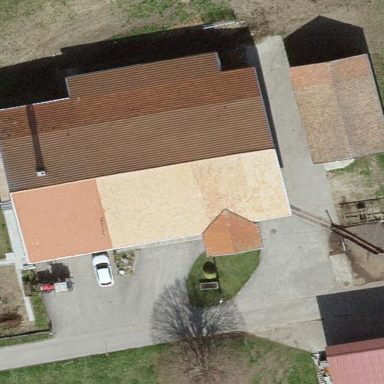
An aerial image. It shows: Farmyard area.